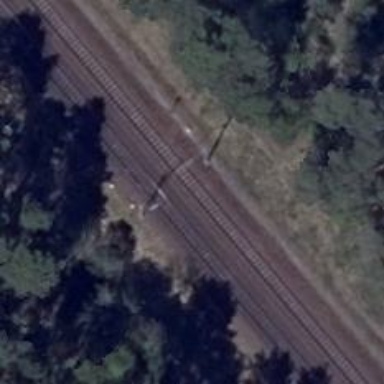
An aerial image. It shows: Railway milestone with catenary mast.